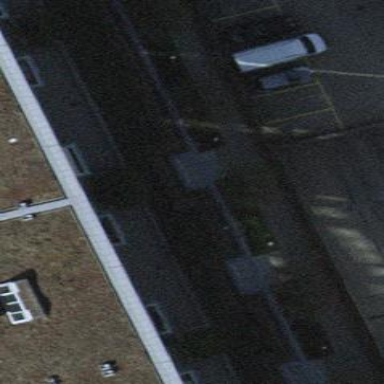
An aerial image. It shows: Parking building.